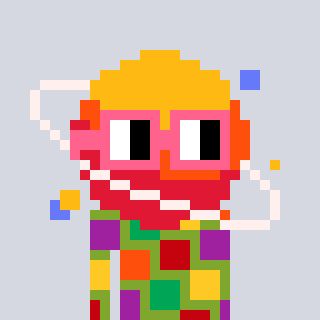
a pixel art character with square pink glasses, a saturn-shaped head and a slimegreen-colored body on a cool background